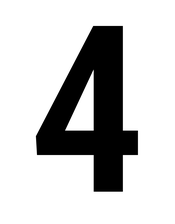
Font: Roboto_Condensed_SemiBold